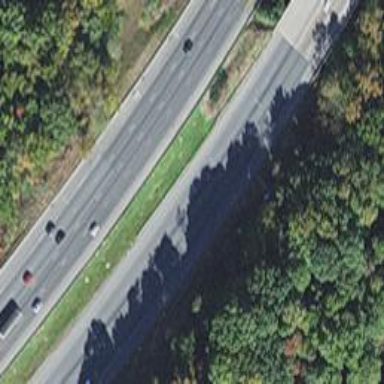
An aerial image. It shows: Motorway.